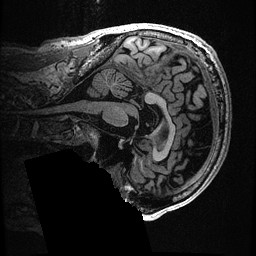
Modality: T1w
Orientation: sagittal
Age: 71
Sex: male
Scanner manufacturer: ge
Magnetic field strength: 3 T
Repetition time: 0.006952 s
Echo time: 0.00292 s